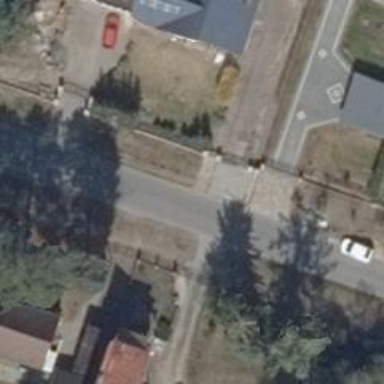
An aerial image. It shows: Driveway leading to service road.